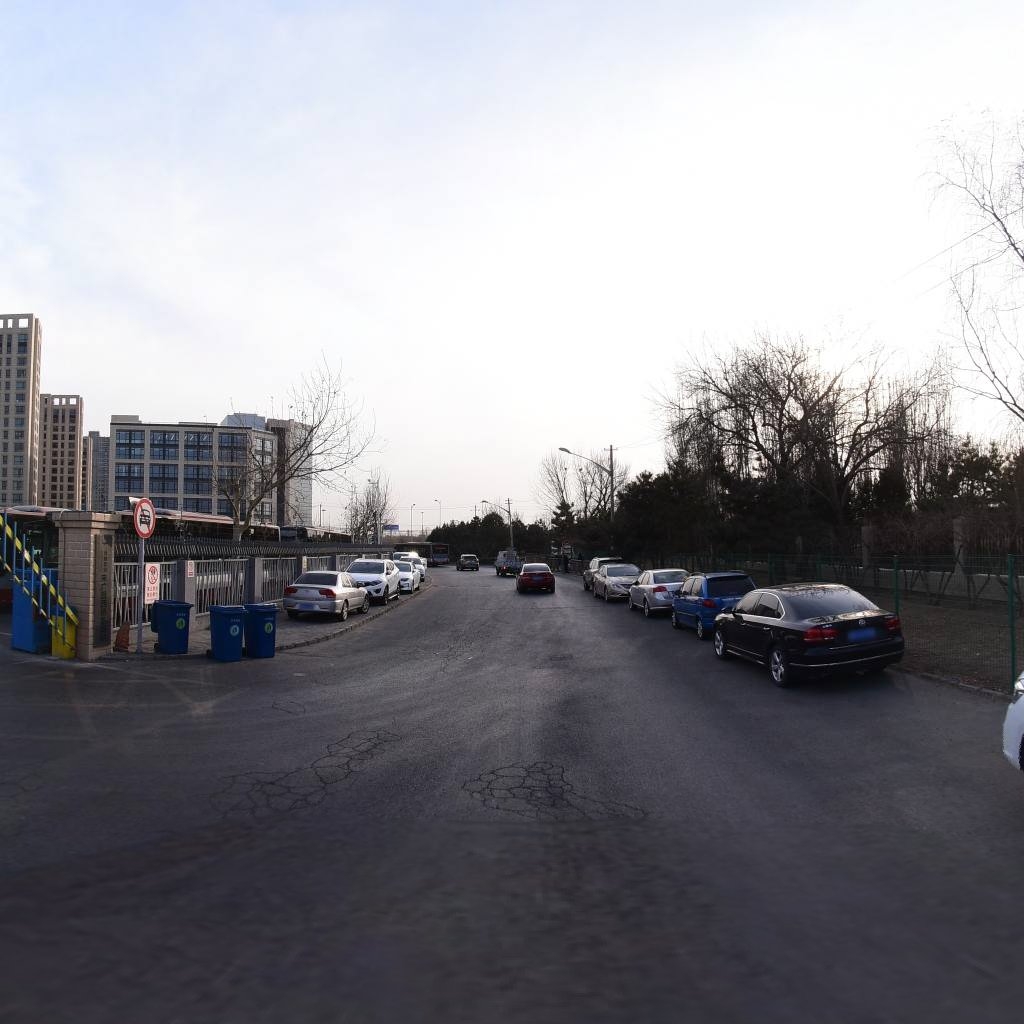
Region: Chaoyang
Road damage annotations: alligator crack, alligator crack, alligator crack